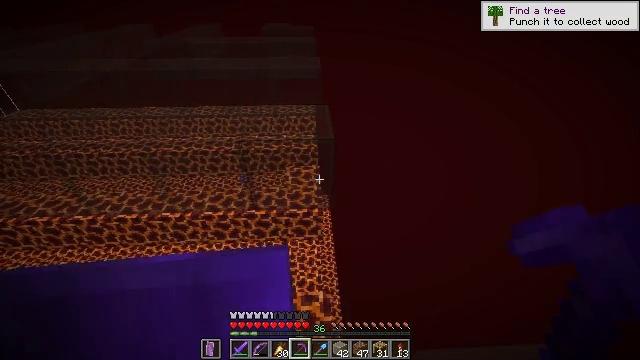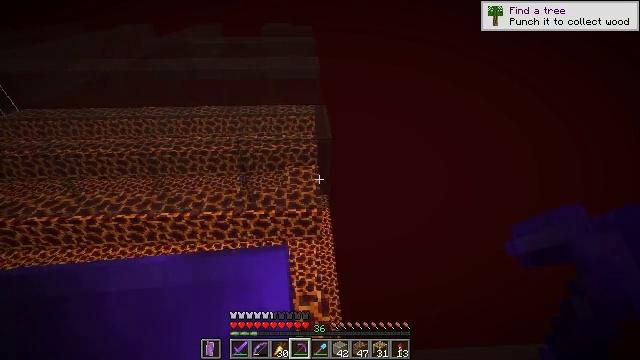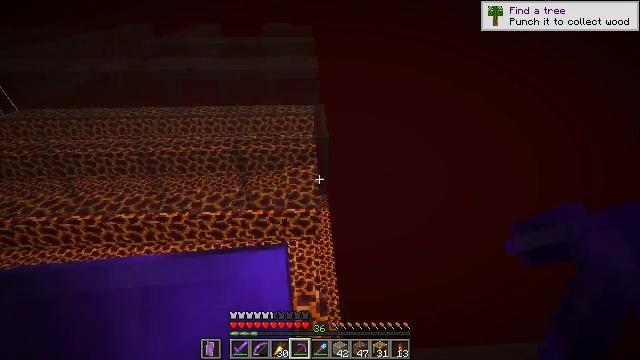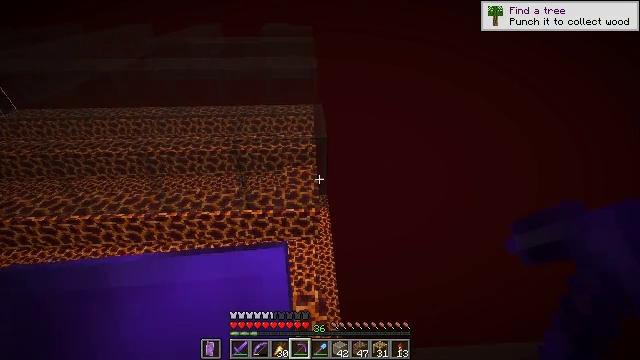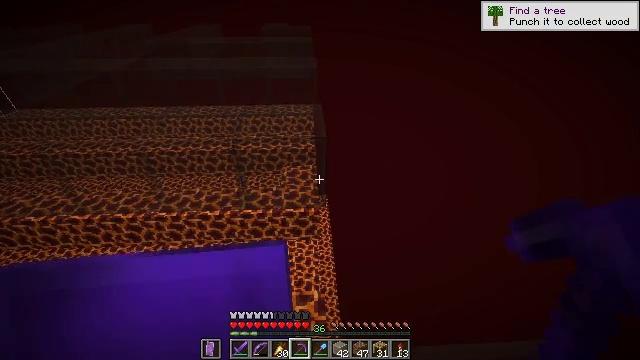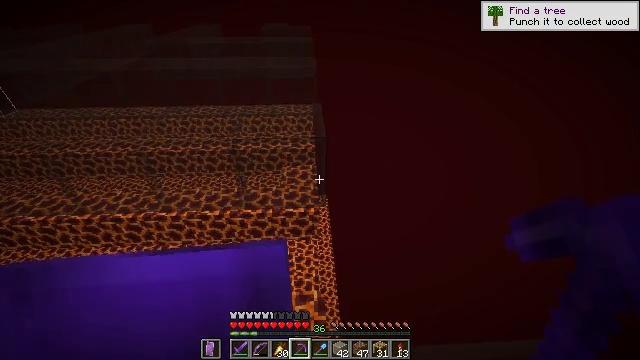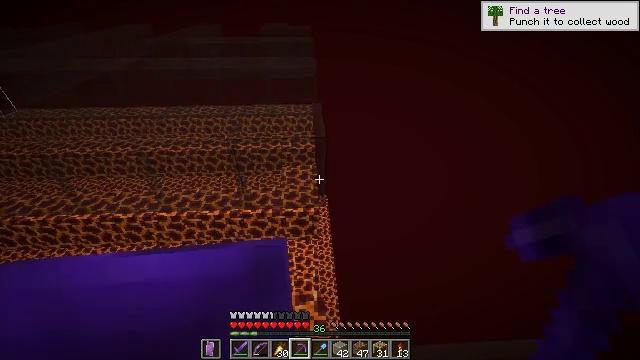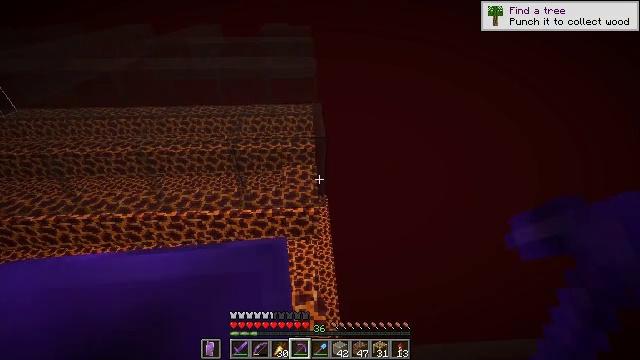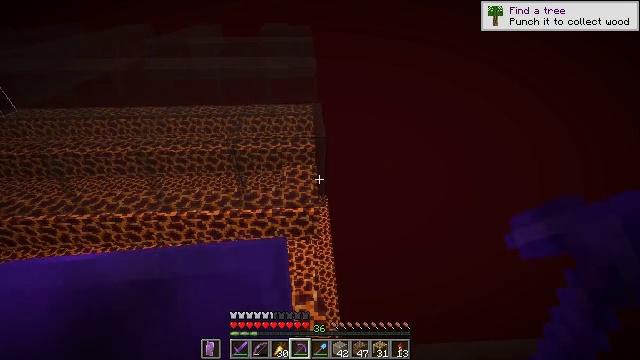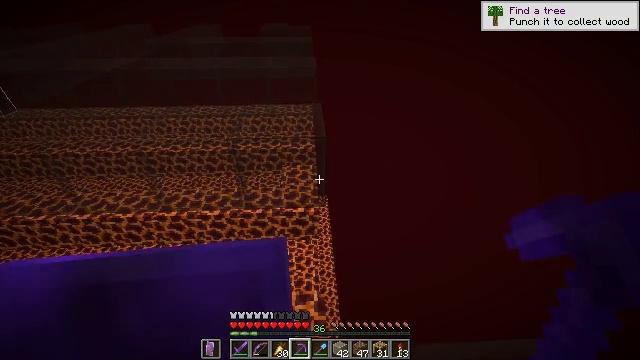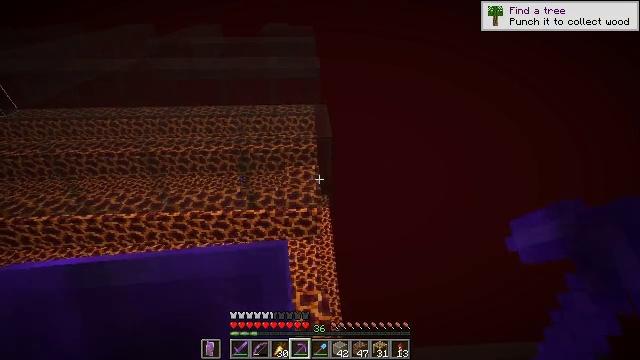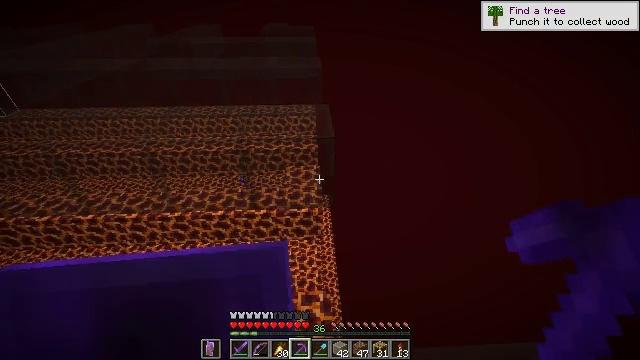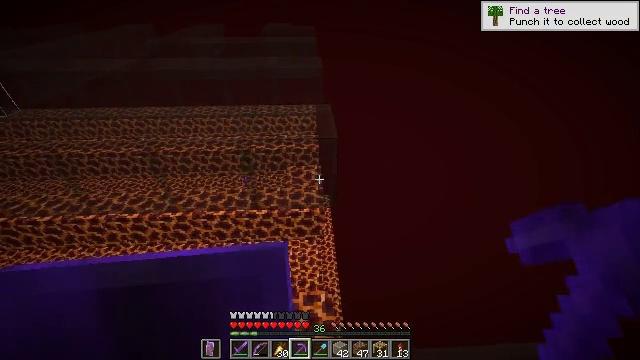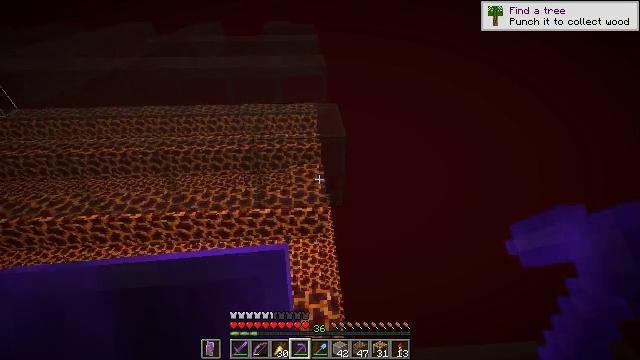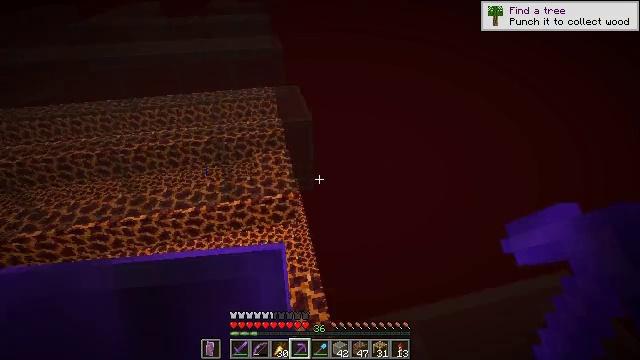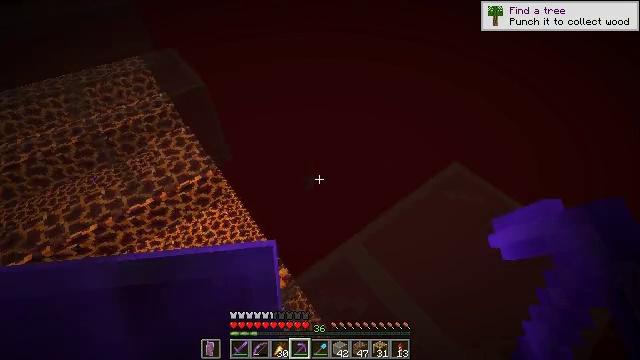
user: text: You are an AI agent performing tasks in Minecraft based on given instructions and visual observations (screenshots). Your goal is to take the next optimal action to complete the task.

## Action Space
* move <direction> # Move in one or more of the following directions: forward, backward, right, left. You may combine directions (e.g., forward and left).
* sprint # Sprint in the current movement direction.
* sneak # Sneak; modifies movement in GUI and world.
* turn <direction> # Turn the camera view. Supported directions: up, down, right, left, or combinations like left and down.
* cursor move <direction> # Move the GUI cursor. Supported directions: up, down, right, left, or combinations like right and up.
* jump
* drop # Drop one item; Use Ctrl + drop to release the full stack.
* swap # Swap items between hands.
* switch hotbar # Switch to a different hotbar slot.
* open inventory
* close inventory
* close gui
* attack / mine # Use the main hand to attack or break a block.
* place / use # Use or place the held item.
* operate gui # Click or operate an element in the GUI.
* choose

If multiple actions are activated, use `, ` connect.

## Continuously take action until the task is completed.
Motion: motion action
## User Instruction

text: Destroy the white stained glass pane.
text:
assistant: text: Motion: sneak
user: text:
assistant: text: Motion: sneak
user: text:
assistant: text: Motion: sneak
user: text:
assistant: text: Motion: sneak
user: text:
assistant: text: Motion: sneak
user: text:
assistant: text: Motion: sneak
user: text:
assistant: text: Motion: sneak
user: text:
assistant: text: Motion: sneak
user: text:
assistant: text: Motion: move left, sneak
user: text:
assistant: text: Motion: move left, sneak
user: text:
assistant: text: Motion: move left, sneak
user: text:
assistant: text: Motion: move left, sneak
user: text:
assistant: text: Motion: move left, sneak
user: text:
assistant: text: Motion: move left, sneak, turn right and down
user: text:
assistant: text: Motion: move left, sneak, turn right and down
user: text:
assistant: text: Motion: move left, sneak, turn right and down
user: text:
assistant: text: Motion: move left, sneak, turn right and down
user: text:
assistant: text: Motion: sneak, turn right and up
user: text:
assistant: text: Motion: sneak, turn right and up
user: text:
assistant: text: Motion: sneak, turn right and up
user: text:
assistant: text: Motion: sneak, turn right and up
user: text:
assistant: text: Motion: sneak, turn right and up
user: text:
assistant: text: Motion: sneak, turn right and up
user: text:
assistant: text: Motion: sneak, turn right and up
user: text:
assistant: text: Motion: sneak
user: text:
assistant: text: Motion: sneak
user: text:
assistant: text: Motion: sneak
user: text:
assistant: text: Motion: sneak
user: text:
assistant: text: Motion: sneak
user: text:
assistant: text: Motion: sneak